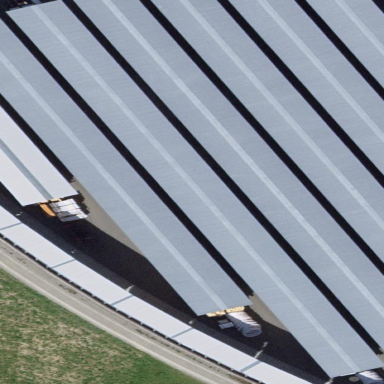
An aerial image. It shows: View of roof of building.